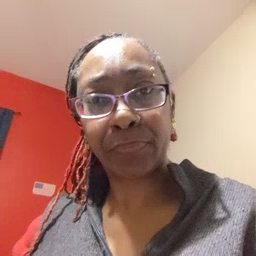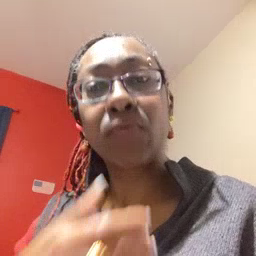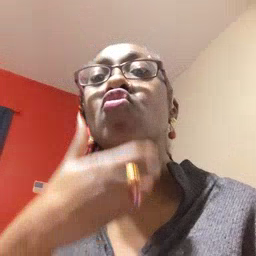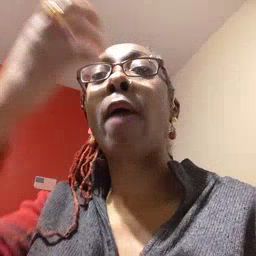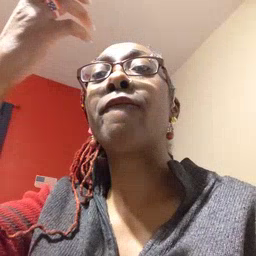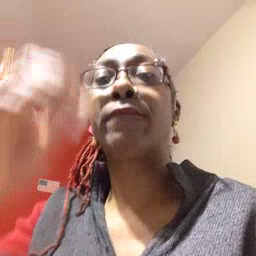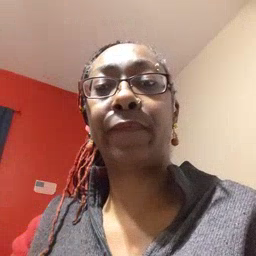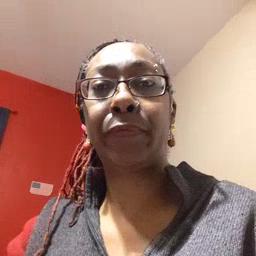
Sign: giraffe